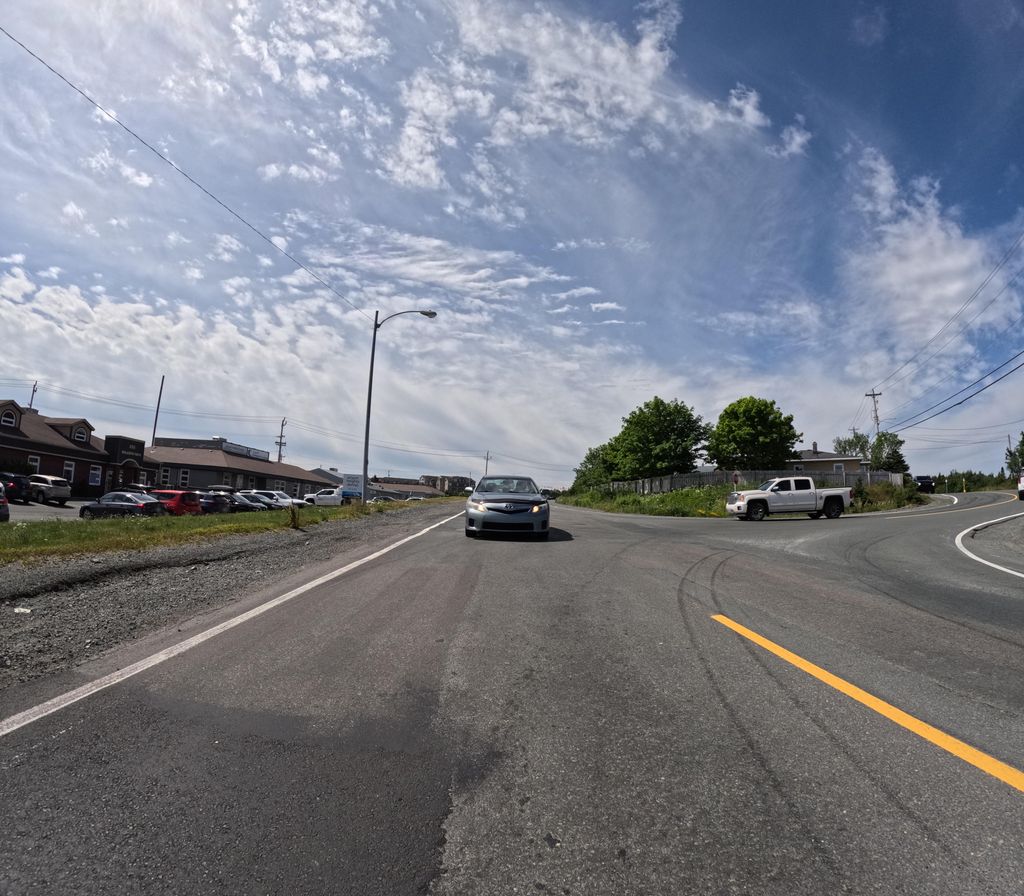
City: st_johns